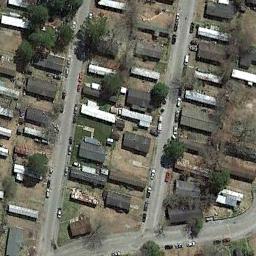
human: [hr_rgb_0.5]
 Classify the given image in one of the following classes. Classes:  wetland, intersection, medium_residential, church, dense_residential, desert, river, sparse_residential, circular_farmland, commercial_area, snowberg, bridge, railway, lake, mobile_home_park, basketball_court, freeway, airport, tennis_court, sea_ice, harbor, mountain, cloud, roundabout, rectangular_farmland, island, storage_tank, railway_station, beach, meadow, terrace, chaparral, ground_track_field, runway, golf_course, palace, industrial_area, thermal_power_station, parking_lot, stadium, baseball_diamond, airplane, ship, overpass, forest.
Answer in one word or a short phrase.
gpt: mobile_home_park